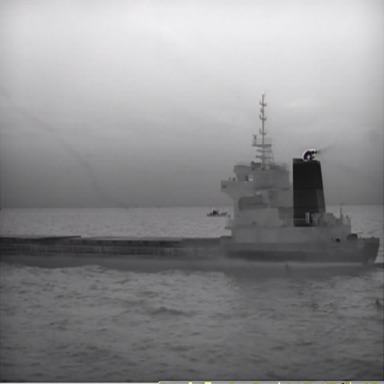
There are two objects shown in the infrared image, including a liner, and a bulk_carrier.